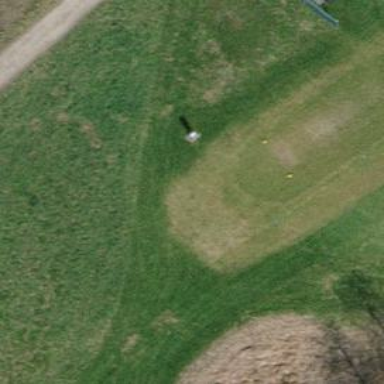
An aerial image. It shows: Grass area designated as golf tee.